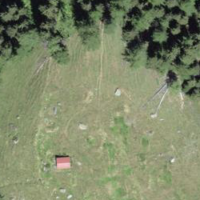
EUNIS habitat code: 43
Species observed at this site:
Phyteuma betonicifolium